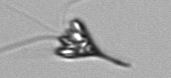
Label: Pyramimonas_longicauda